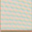
Piece: xx